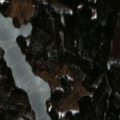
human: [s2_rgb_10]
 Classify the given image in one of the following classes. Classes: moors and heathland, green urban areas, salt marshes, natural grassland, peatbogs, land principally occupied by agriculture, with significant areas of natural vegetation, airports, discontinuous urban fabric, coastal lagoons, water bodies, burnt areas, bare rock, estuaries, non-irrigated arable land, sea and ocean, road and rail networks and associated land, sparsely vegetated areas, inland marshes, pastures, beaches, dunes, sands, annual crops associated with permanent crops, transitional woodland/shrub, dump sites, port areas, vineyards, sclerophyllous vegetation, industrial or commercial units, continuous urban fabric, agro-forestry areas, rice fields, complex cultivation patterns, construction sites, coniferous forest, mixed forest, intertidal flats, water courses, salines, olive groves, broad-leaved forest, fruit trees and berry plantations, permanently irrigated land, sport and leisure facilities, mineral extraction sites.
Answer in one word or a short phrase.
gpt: non-irrigated arable land, coniferous forest, mixed forest, water bodies